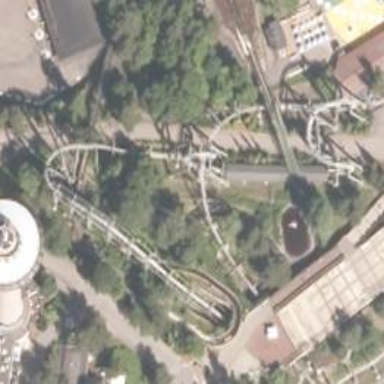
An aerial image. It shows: Miniature railway attraction featuring roller coaster.